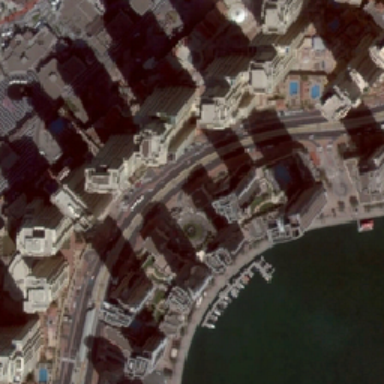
A dark yellow business district was surrounded by a green lake with some yachts .